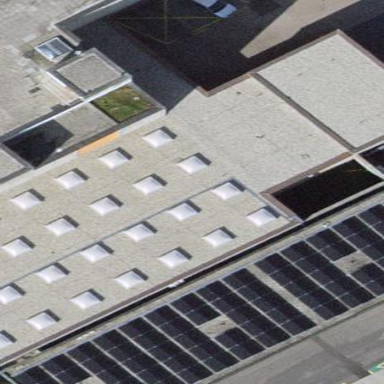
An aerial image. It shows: University building with flat roof.